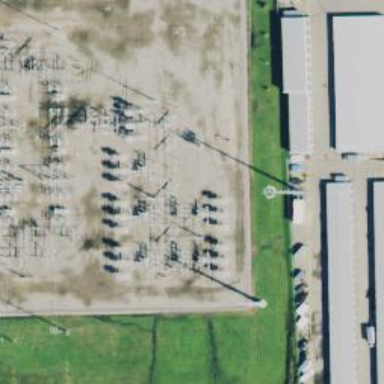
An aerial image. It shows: Switch for power supply.